Question: After fiddling around for several hours now, I still cannot make labels work in my D3 Sunburst layout. Here's how it looks like:
<URL>

I tried several approaches I could find online, here's a list of examples I tried with, unfortunately all failed for me:
[cannot post link list because of new users restriction]
and of course the coffee flavour wheel: <URL>
At the moment i fill the slices with a title tag, only to have it displayed when hovering over the element. For that I'm using this code:
'''
vis.selectAll("path")
.append("title")
.text(function(d) { return d.Batch; });
'''
Is there something similar I could use to show the Batch number in the slice?
--
More info: Jason Davies uses this code to select and add text nodes:
'''
var text = vis.selectAll("text").data(nodes);
var textEnter = text.enter().append("text")
.style(...)
...
'''
While the selection for his wheel gives back 97 results (equaling the amount of path tags) I only get one and therefore am only able to display one label (the one in the middle)
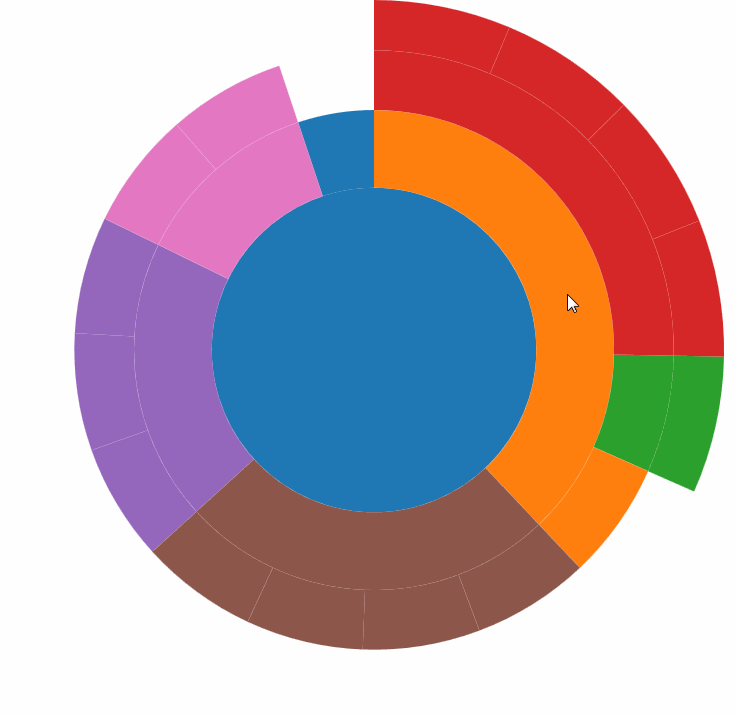
Answer: Needs some finessing but the essential piece to get you started is:
'''
var labels = vis.selectAll("text.label")
.data(partition.nodes)
.enter().append("text")
.attr("class", "label")
.style("fill", "black")
.attr("transform", function(d) { return "translate(" + arc.centroid(d) + ")"; })
.text(function(d, i) { return d.Batch;} );
'''
You can see it <URL>
The trick is that in addition to making sure you are attaching text nodes to the appropriate data you also have to tell them where to go (the transform attribute with the handy centroid function of the arc computer).
Note that I do not need vis.data([json]) because the svg element already has the data attached (when you append the paths), but I still have to associate the text selection with the nodes from each partition.
Also I class the text elements so that they will not get confused with any other text elements you may want to add in the future.